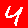
Digit: 4